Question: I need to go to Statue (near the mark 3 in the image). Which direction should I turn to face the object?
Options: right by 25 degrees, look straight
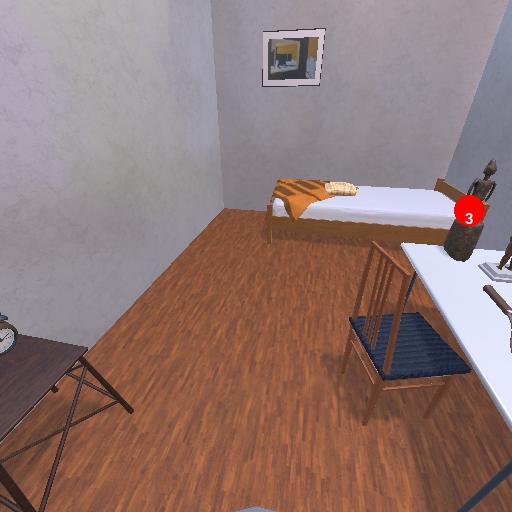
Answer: right by 25 degrees